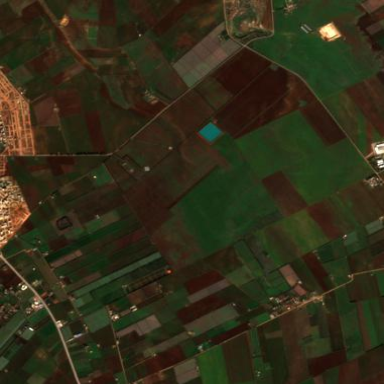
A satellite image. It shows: Picturesque farmland scene.